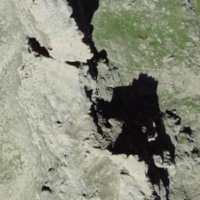
EUNIS habitat code: 48
Species observed at this site:
Pyrrhocorax graculus
Silene acaulis
Corvus corax